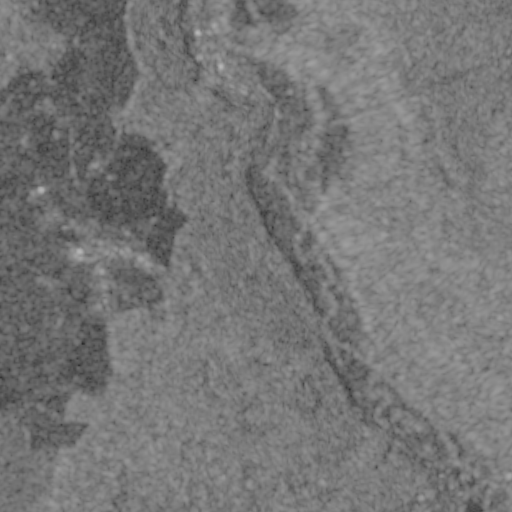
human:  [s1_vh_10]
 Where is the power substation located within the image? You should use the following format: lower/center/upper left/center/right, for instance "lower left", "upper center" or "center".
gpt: The power substation is located in the upper left of the image.
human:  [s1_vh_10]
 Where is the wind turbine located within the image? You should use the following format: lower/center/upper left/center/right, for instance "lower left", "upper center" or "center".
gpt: The wind turbine is located in the upper left of the image.
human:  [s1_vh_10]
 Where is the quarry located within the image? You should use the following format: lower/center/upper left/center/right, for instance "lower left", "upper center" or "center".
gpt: There is no quarry in the image.

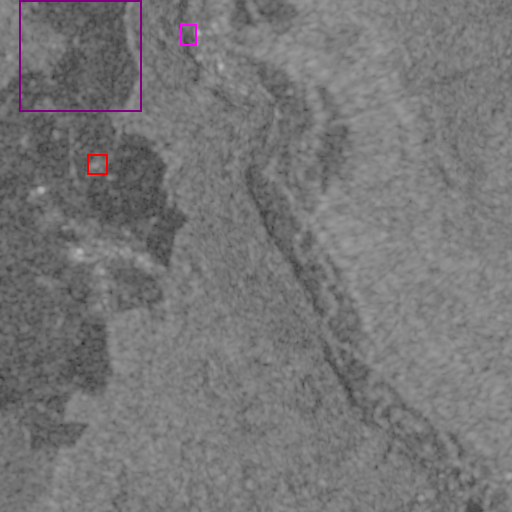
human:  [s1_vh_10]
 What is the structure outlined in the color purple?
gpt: The structure outlined in purple is a crop field.
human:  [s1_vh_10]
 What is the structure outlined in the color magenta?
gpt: The structure outlined in magenta is a park.
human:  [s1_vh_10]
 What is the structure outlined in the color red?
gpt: The structure outlined in red is a power substation.
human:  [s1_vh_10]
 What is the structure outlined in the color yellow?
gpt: There is no yellow outline.